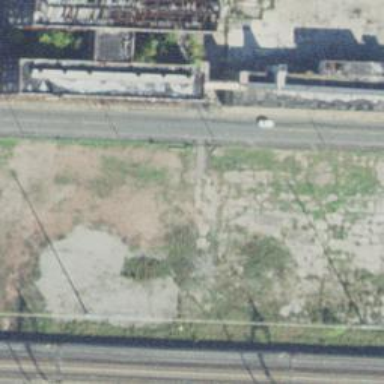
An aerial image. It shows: Abandoned railway spur.